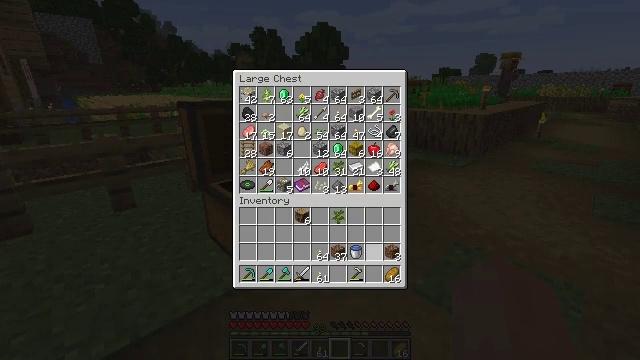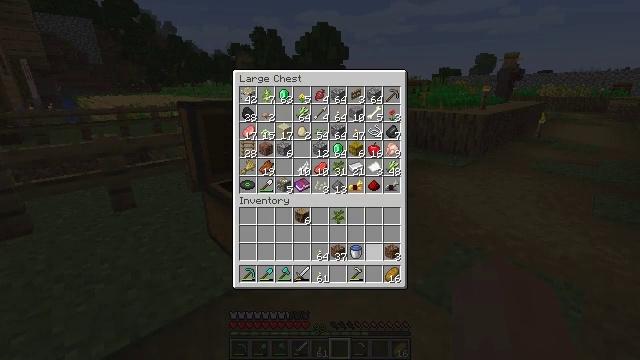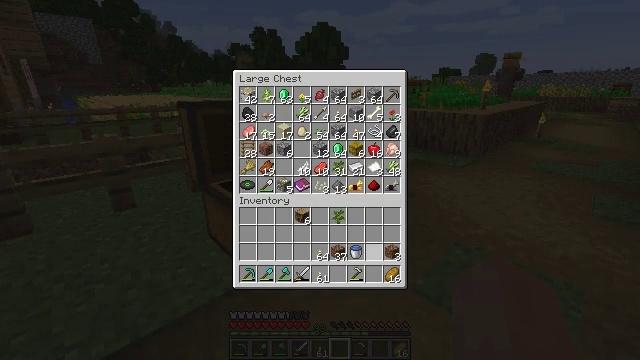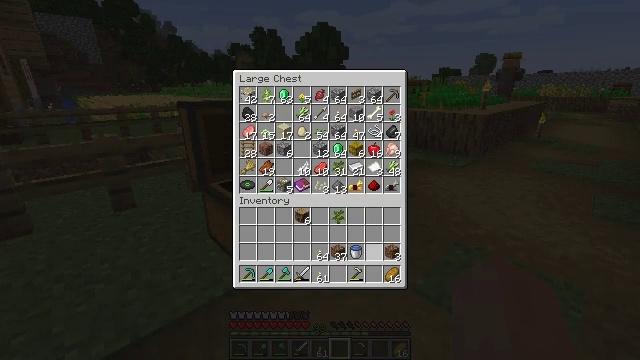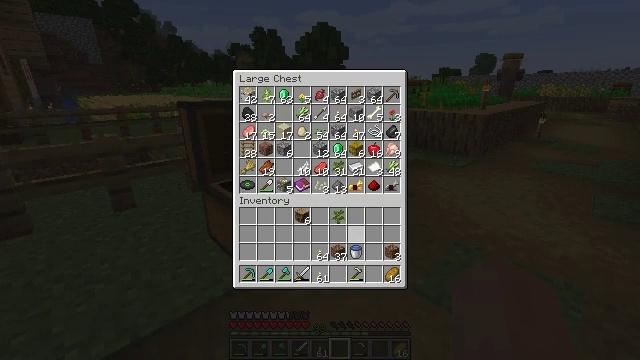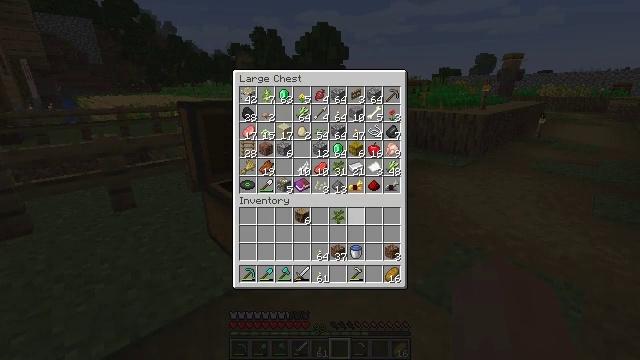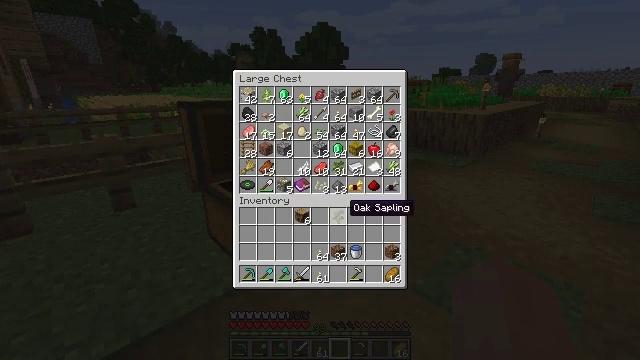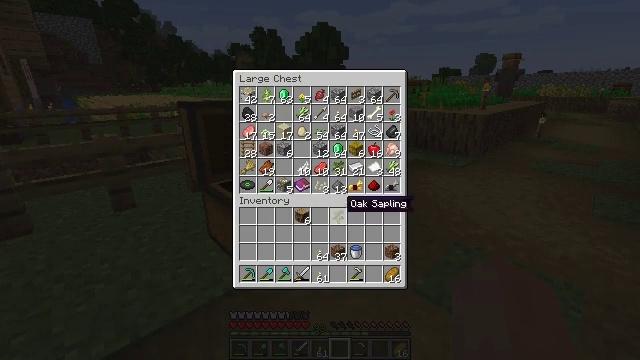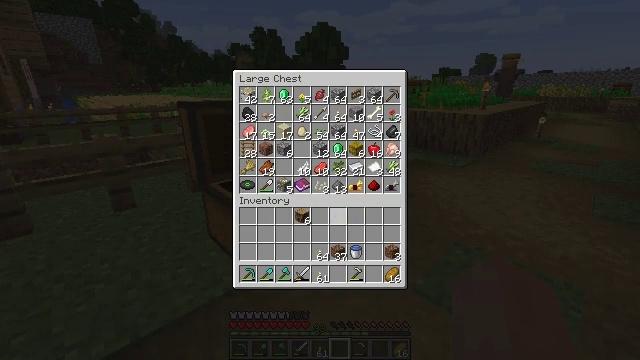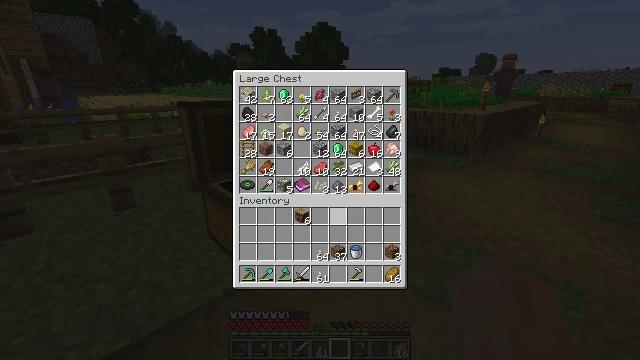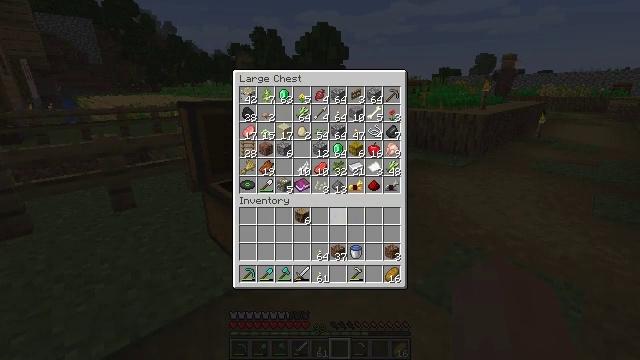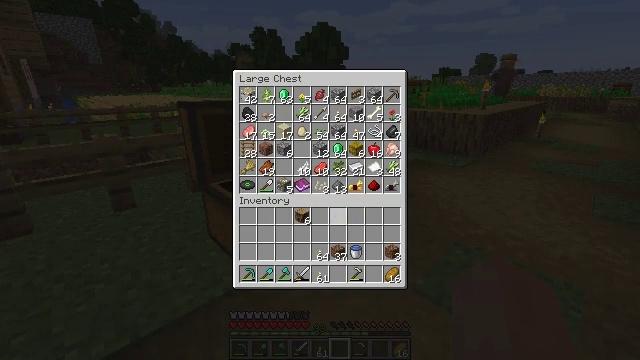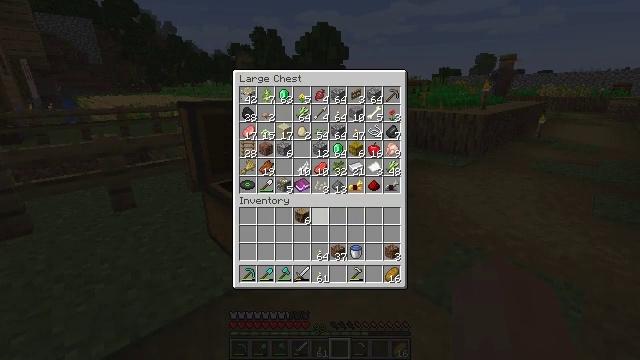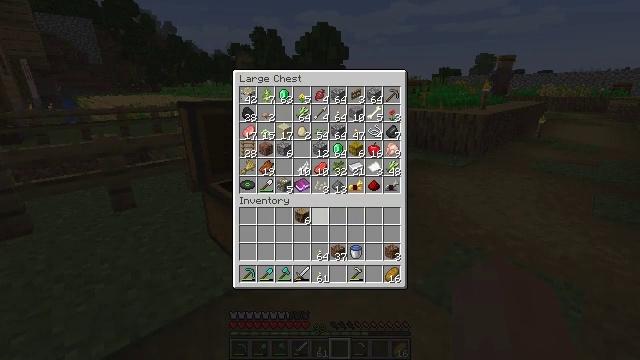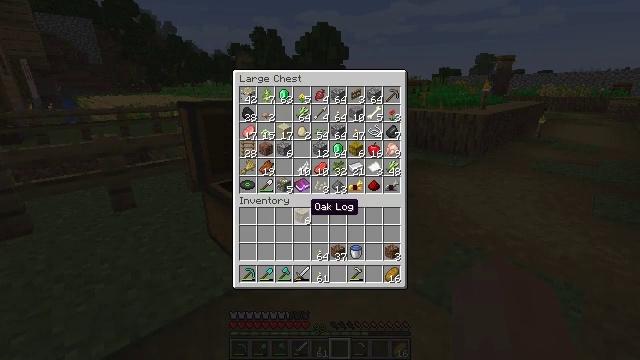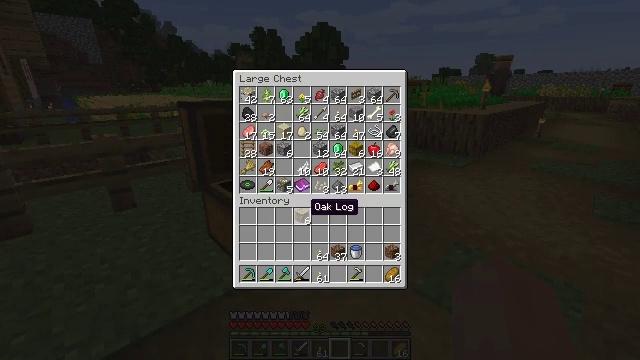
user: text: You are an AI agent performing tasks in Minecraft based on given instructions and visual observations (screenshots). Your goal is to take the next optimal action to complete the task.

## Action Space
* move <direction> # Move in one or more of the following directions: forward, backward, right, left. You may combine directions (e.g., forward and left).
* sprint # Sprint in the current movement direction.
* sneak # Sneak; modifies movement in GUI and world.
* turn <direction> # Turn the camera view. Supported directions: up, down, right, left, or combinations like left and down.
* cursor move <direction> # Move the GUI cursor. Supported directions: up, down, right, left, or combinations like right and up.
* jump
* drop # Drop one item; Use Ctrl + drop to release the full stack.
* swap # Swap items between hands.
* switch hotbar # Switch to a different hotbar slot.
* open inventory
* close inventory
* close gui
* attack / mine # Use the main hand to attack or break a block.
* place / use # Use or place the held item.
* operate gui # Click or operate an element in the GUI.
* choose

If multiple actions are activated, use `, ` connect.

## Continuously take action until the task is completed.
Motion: motion action
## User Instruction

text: Mine the sugar cane near rivers.
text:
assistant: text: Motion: sneak
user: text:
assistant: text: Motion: sneak
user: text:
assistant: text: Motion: sneak
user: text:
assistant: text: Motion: sneak, cursor move left and up
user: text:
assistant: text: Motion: sneak, cursor move left and up
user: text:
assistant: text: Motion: sneak, cursor move left and up
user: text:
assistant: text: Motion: sneak
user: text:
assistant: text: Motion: sneak, choose
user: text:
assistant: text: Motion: sneak, choose
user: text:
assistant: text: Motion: sneak, choose
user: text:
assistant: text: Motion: sneak
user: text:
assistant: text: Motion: sneak, cursor move left
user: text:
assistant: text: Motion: sneak, cursor move left
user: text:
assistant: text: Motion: sneak, cursor move left
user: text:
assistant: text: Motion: sneak
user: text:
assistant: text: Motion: sneak
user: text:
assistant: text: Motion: sneak
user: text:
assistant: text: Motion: sneak
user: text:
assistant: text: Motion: sneak
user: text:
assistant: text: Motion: sneak
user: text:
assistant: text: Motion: sneak
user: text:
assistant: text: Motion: sneak
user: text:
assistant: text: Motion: sneak, choose
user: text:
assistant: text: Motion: sneak, choose
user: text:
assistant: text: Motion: sneak, choose
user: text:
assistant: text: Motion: sneak, cursor move right
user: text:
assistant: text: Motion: sneak, cursor move right and down
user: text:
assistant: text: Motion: sneak, cursor move right
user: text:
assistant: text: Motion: sneak
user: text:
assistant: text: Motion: sneak